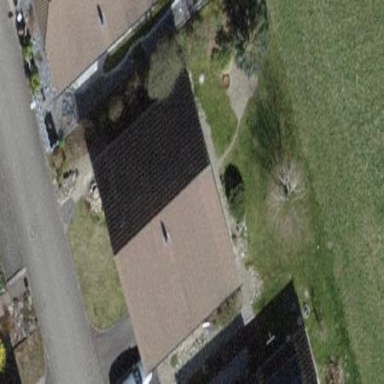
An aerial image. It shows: Residential building with tiled roof.